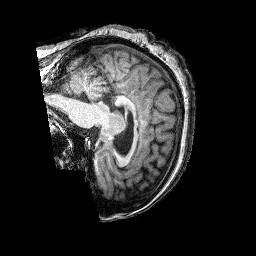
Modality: T1w
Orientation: sagittal
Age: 54
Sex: female
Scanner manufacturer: siemens
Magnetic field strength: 3 T
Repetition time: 2.25 s
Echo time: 0.00452 s